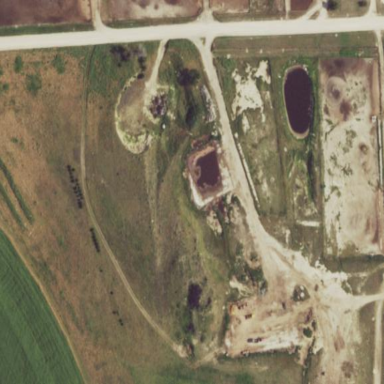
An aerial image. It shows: Farmyard used as feedlot for farming.